Interaction volume radius: 10 \u00c5
Interaction volume height: 25 \u00c5
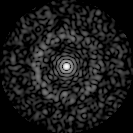
Disorder parameter: 0.8361